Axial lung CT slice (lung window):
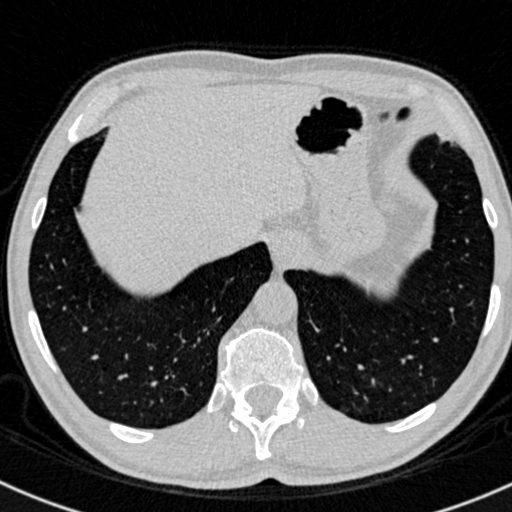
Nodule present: no